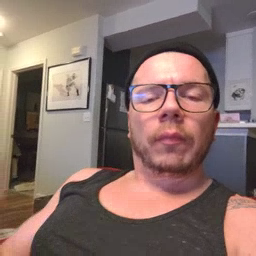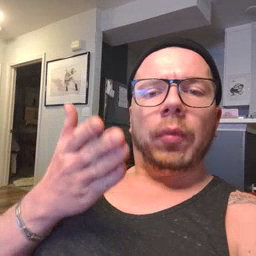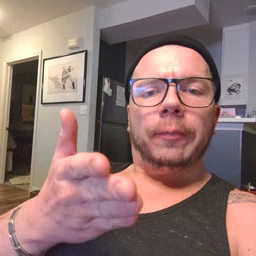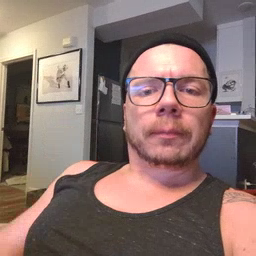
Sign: there